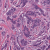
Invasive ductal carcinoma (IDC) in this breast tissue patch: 1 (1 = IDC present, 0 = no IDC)